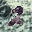
Label: 2